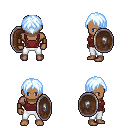
a pixel art fantasy rpg character, male body template, human, dark skin, maroon pirate shirt, white pants, white cyan parted hairstyle, leather bracers, shield, four views (front, back, left, right), 2x2 character sprite sheet, small pixel art, hard edges, no anti-aliasing